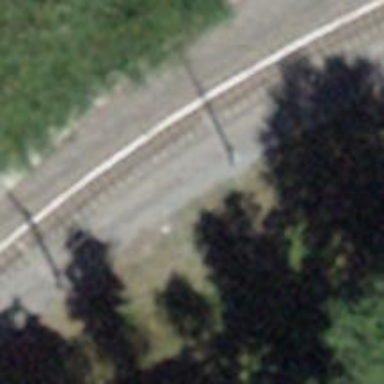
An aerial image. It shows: Catenary mast for power lines.